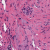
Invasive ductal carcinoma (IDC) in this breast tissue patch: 0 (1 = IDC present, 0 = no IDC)